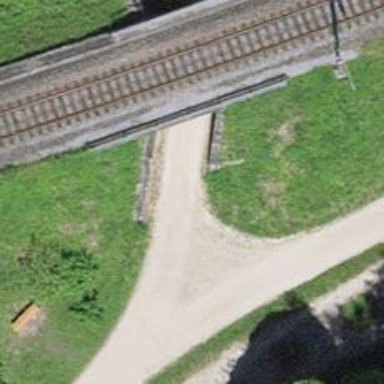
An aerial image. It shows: Gravel track with grade2 tracktype.